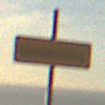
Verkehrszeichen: EndeDerUmleitungsankuendigung
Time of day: SunriseSunset
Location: Outdoor (Nature)
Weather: PartlyCloudy
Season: NotSpecified
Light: Natural